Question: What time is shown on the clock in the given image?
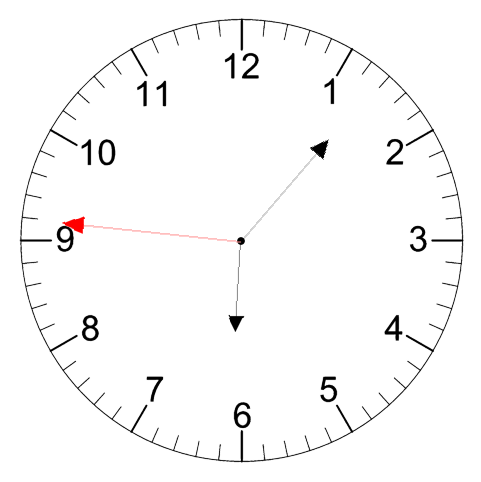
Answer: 06:06:46